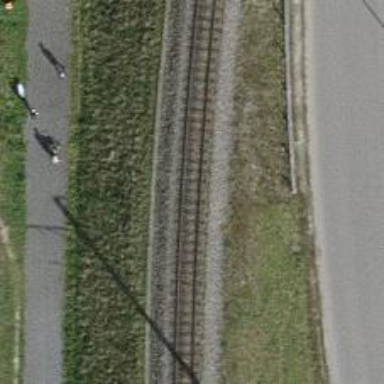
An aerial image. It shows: Narrow-gauge railway with single track. The railway is electrified with contact line.